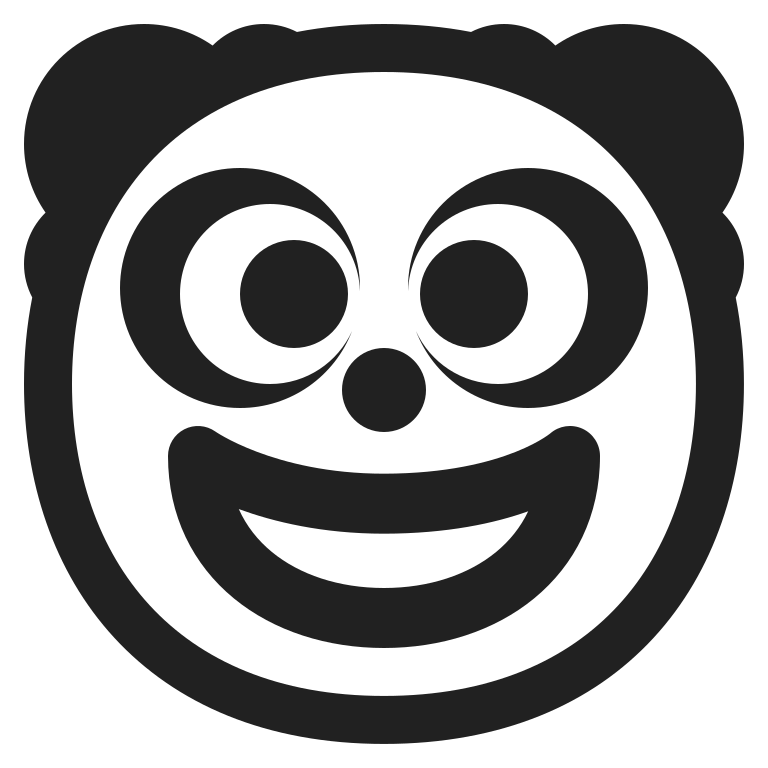
clown face high contrast